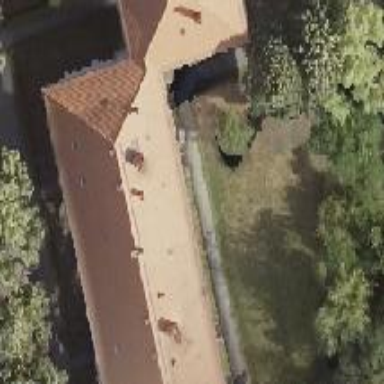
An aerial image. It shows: Apartment building with hipped roof.